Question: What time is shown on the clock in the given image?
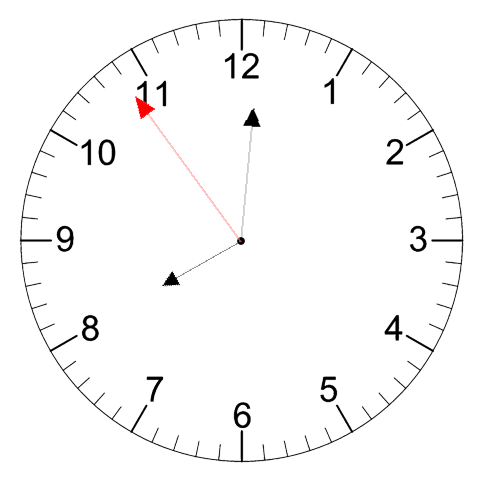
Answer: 08:00:54